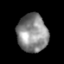
Tissue: lung
Cell type: T cells
Senescence score: 0.1284
Nuclear area (px): 1129
Mean DAPI intensity: 137.248